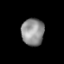
Tissue: lung
Cell type: T cells
Senescence score: 0.1955
Nuclear area (px): 603
Mean DAPI intensity: 143.332